Interaction volume radius: 10 \u00c5
Interaction volume height: 15 \u00c5
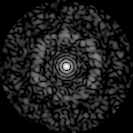
Disorder parameter: 0.7661